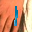
Label: 1